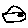
Label: house